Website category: sports
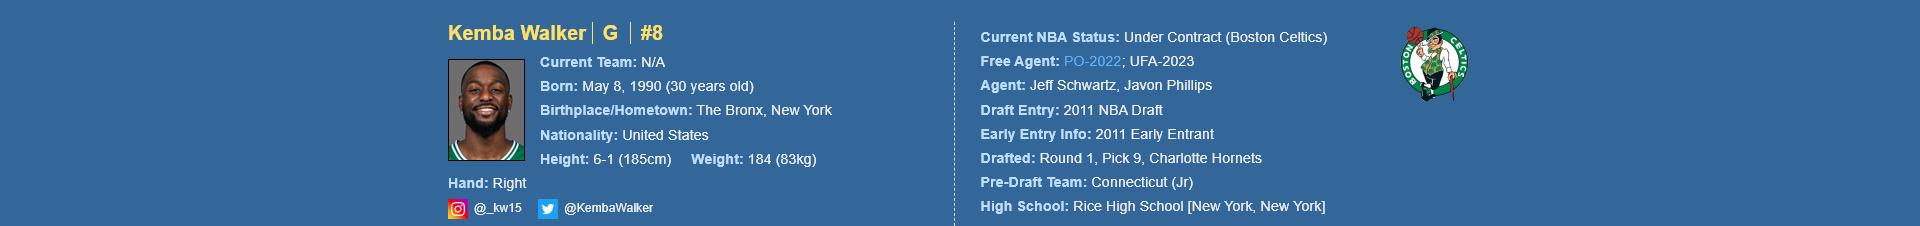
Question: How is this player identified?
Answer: Kemba Walker

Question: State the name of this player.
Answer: Kemba Walker

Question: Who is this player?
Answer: Kemba Walker

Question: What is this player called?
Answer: Kemba Walker

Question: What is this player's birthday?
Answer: May 8, 1990

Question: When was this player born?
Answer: May 8, 1990

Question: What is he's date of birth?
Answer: May 8, 1990

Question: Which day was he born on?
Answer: May 8, 1990

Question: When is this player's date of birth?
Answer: May 8, 1990

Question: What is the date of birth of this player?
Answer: May 8, 1990

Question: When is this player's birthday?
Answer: May 8, 1990

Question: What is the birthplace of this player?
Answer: The Bronx, New York

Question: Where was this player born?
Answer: The Bronx, New York

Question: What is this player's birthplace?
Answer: The Bronx, New York

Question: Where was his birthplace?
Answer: The Bronx, New York

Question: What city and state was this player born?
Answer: The Bronx, New York

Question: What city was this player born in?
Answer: The Bronx, New York

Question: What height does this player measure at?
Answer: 6-1 (185cm)

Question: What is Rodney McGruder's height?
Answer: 6-1 (185cm)

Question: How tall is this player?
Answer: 6-1 (185cm)

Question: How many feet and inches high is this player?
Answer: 6-1 (185cm)

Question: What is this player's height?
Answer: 6-1 (185cm)

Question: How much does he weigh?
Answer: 184 (83kg)

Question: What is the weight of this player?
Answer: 184 (83kg)

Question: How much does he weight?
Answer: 184 (83kg)

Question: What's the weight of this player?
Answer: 184 (83kg)

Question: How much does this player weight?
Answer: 184 (83kg)

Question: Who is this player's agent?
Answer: Jeff Schwartz

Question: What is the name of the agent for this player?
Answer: Jeff Schwartz

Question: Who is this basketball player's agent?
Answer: Jeff Schwartz

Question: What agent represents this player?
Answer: Jeff Schwartz

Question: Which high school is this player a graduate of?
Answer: Rice High School

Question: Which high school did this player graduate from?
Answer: Rice High School

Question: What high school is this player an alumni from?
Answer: Rice High School

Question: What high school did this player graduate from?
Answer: Rice High School

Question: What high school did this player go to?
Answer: Rice High School

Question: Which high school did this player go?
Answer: Rice High School